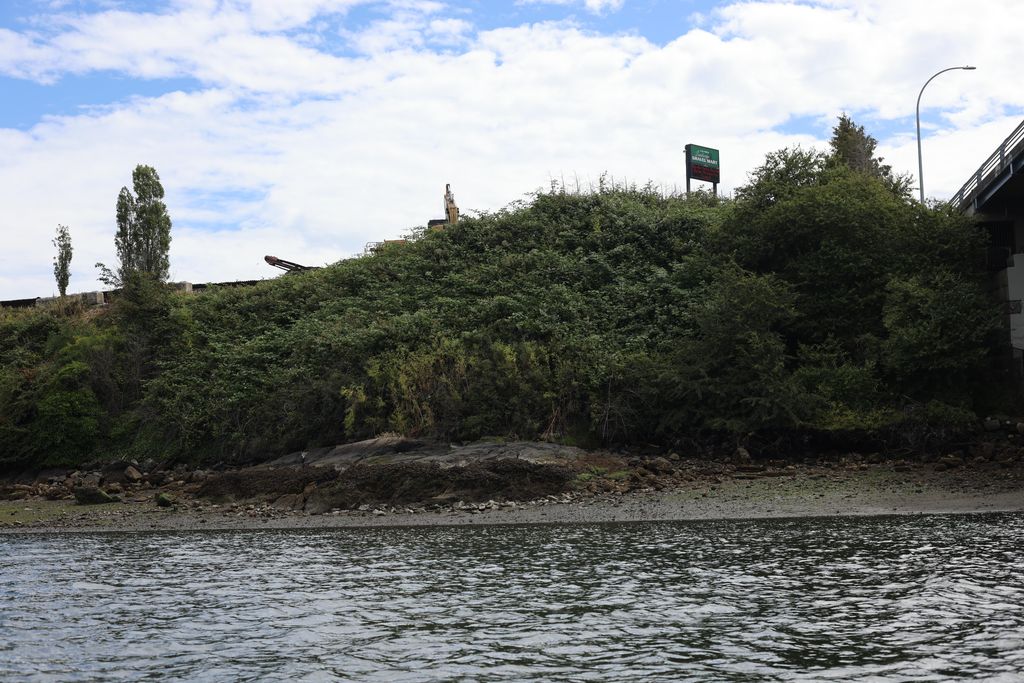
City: victoria